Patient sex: M
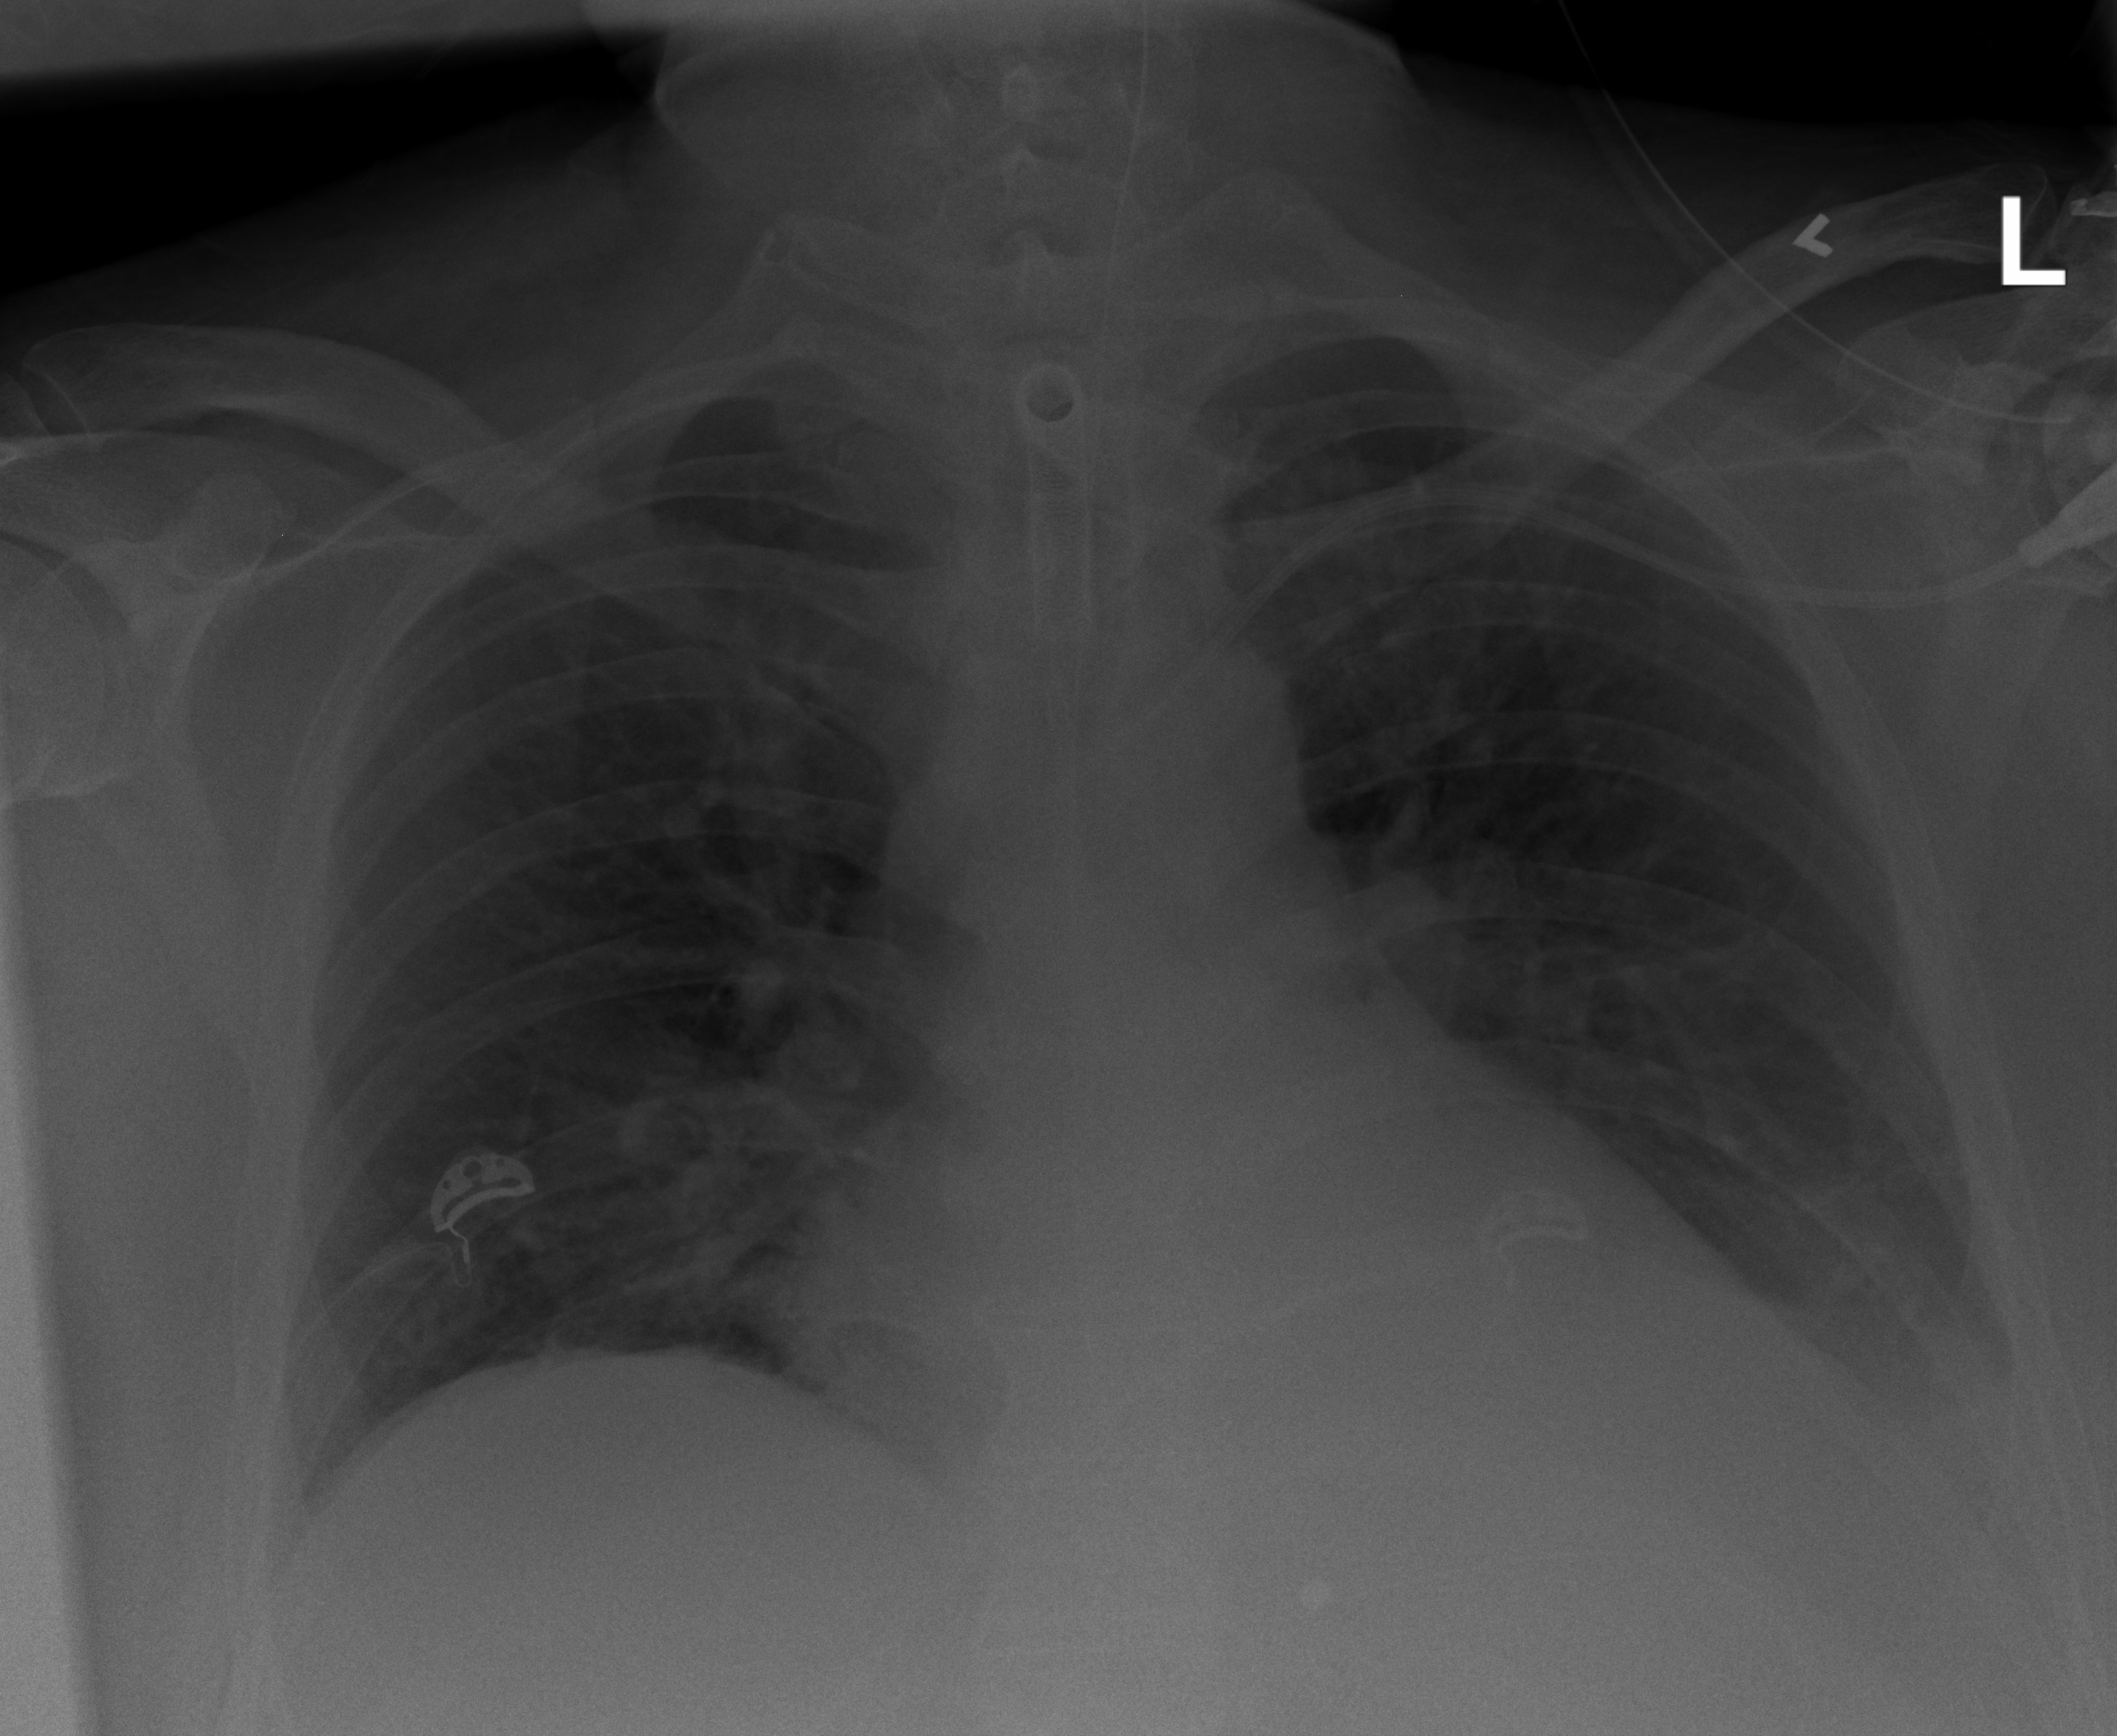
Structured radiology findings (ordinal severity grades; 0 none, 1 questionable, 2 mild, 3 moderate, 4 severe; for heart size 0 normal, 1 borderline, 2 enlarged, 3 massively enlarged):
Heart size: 1
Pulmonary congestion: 1
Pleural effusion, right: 1
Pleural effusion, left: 2
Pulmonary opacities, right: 0
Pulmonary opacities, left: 0
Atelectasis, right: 2
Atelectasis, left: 2